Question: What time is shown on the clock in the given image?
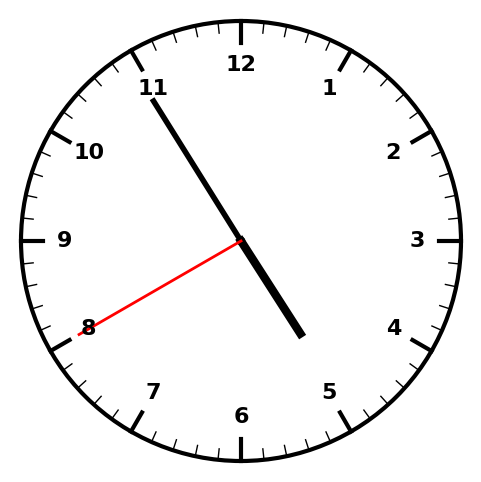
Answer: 04:54:40